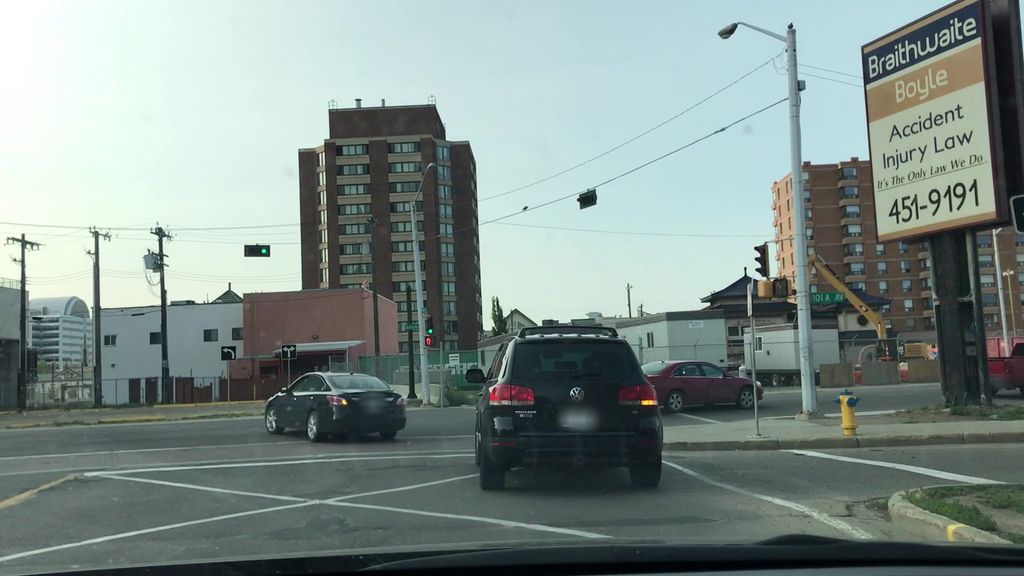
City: edmonton